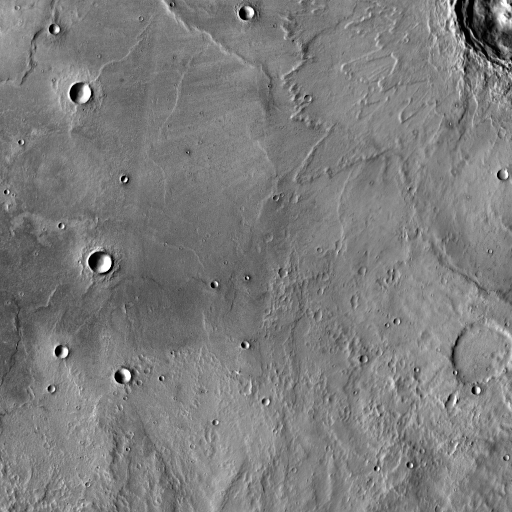
Crater classes present: Background, Other, Buried, Secondary